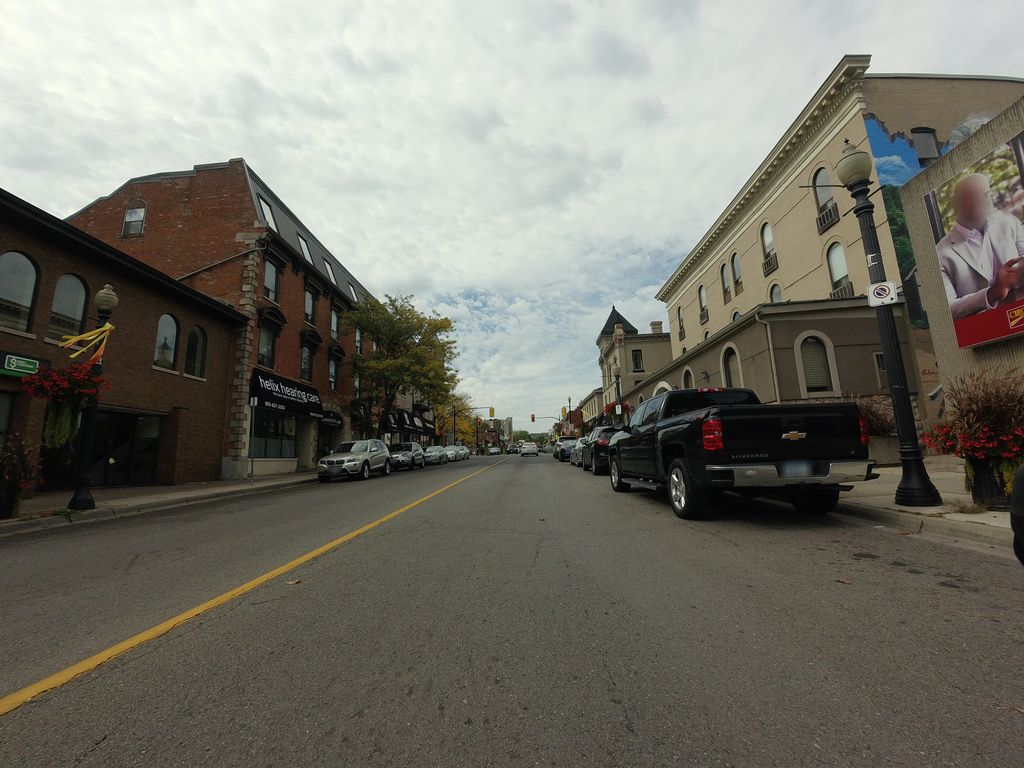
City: hamilton